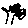
Label: tree